Field crop: maize
Growth stage: 2
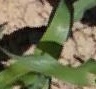
Species: maize